Question: I wrote a simple program to read a TXT file. The problem is the file contains some '' characters. Here's a sample :

And here's the solution I've found to solve my problem :
'''
FILE *pInput = fopen("Encoded.txt", "rb");
fseek(pInput, 0, SEEK_END);
size_t size = ftell(pInput);
fseek(pInput, 0, SEEK_SET);
char *buffer = new char[size];
for (int i = 0; i < size; i++)
buffer[i] = fgetc(pInput);
'''
I would like to replace the following code :
'''
for (int i = 0; i < size; i++)
buffer[i] = fgetc(pInput);
'''
By just a simple function call. Is there a function which can do this job ?
I tried with fread, fgets but they stop to read at the first '' character.
Thanks a lot in advance for your help.
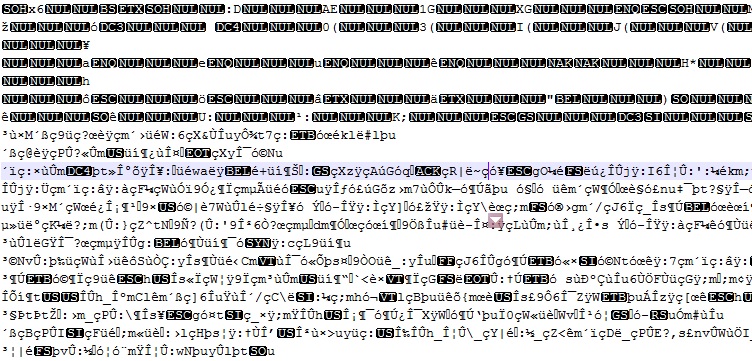
Answer: 'fread' is fine for reading arbitrary binary; it returns the number of elements read, which is a value you should and use in all dealings with your buffer. (Read some documentation on 'fread' to find out how it works.)
(On the other hand, with 'fgets' you won't be able to find out how many characters were read because a pointer to a [assumedly null-terminated] C-string is all you get out of it.)
You need to ensure that your of your resultant buffer is zero-safe. That means no 'strlen' or the like, which are all designed to work on ASCII input (more or less).